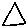
Label: triangle